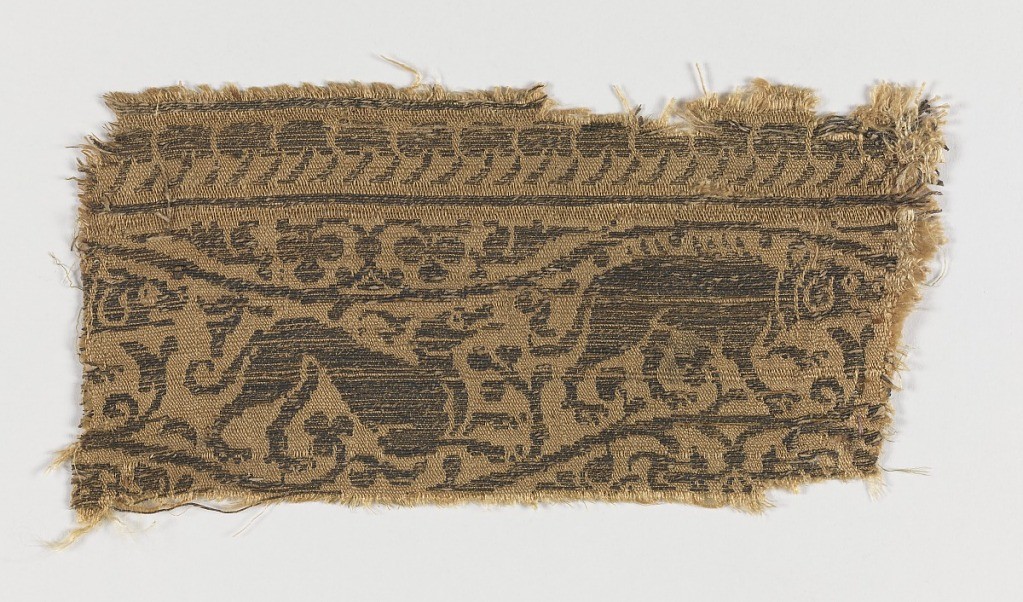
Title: Fragment
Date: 14th–15th century
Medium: silk, metallic Technique: 2/1 twill pattern by plain weave
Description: Two different animals within curving band.